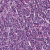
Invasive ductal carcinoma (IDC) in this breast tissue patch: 0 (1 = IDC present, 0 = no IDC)